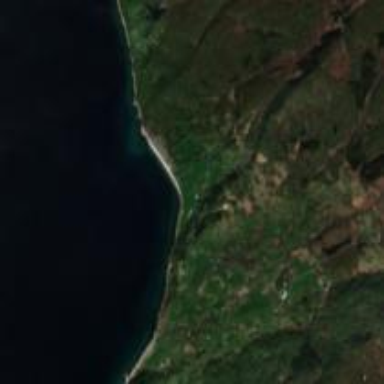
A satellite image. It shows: Picturesque coastline scene.